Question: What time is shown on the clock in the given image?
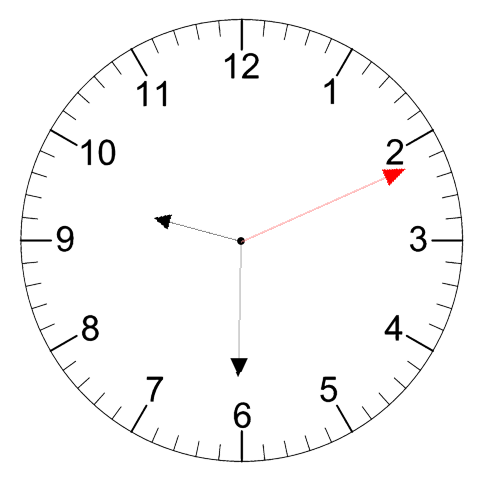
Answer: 09:30:11